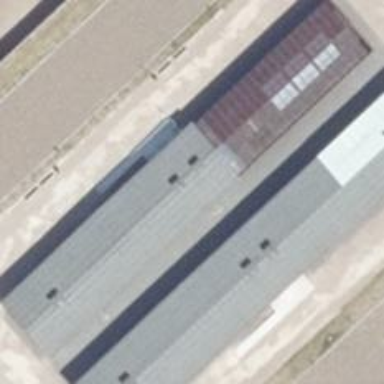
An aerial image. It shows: Barrack building.